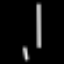
Label: line